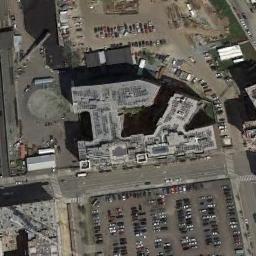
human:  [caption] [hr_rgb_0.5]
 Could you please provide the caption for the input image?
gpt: The commercial area is near a parking lot .

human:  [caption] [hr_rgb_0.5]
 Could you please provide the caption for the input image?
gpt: A commercial area with a separate gray building is surrounded by some roads and some parking lots are next to the commercial area .

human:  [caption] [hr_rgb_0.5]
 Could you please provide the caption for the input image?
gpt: In a business district there are several tall buildings of different shapes and several roads with many cars  There are many cars in the open space beside the road .

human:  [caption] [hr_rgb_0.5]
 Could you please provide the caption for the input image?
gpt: There is not much traffic on the roads downtown .

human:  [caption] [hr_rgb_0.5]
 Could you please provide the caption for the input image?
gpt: There are two parking lots on a commercial area .